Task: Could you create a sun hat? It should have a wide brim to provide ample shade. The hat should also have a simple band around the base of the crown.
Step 57:
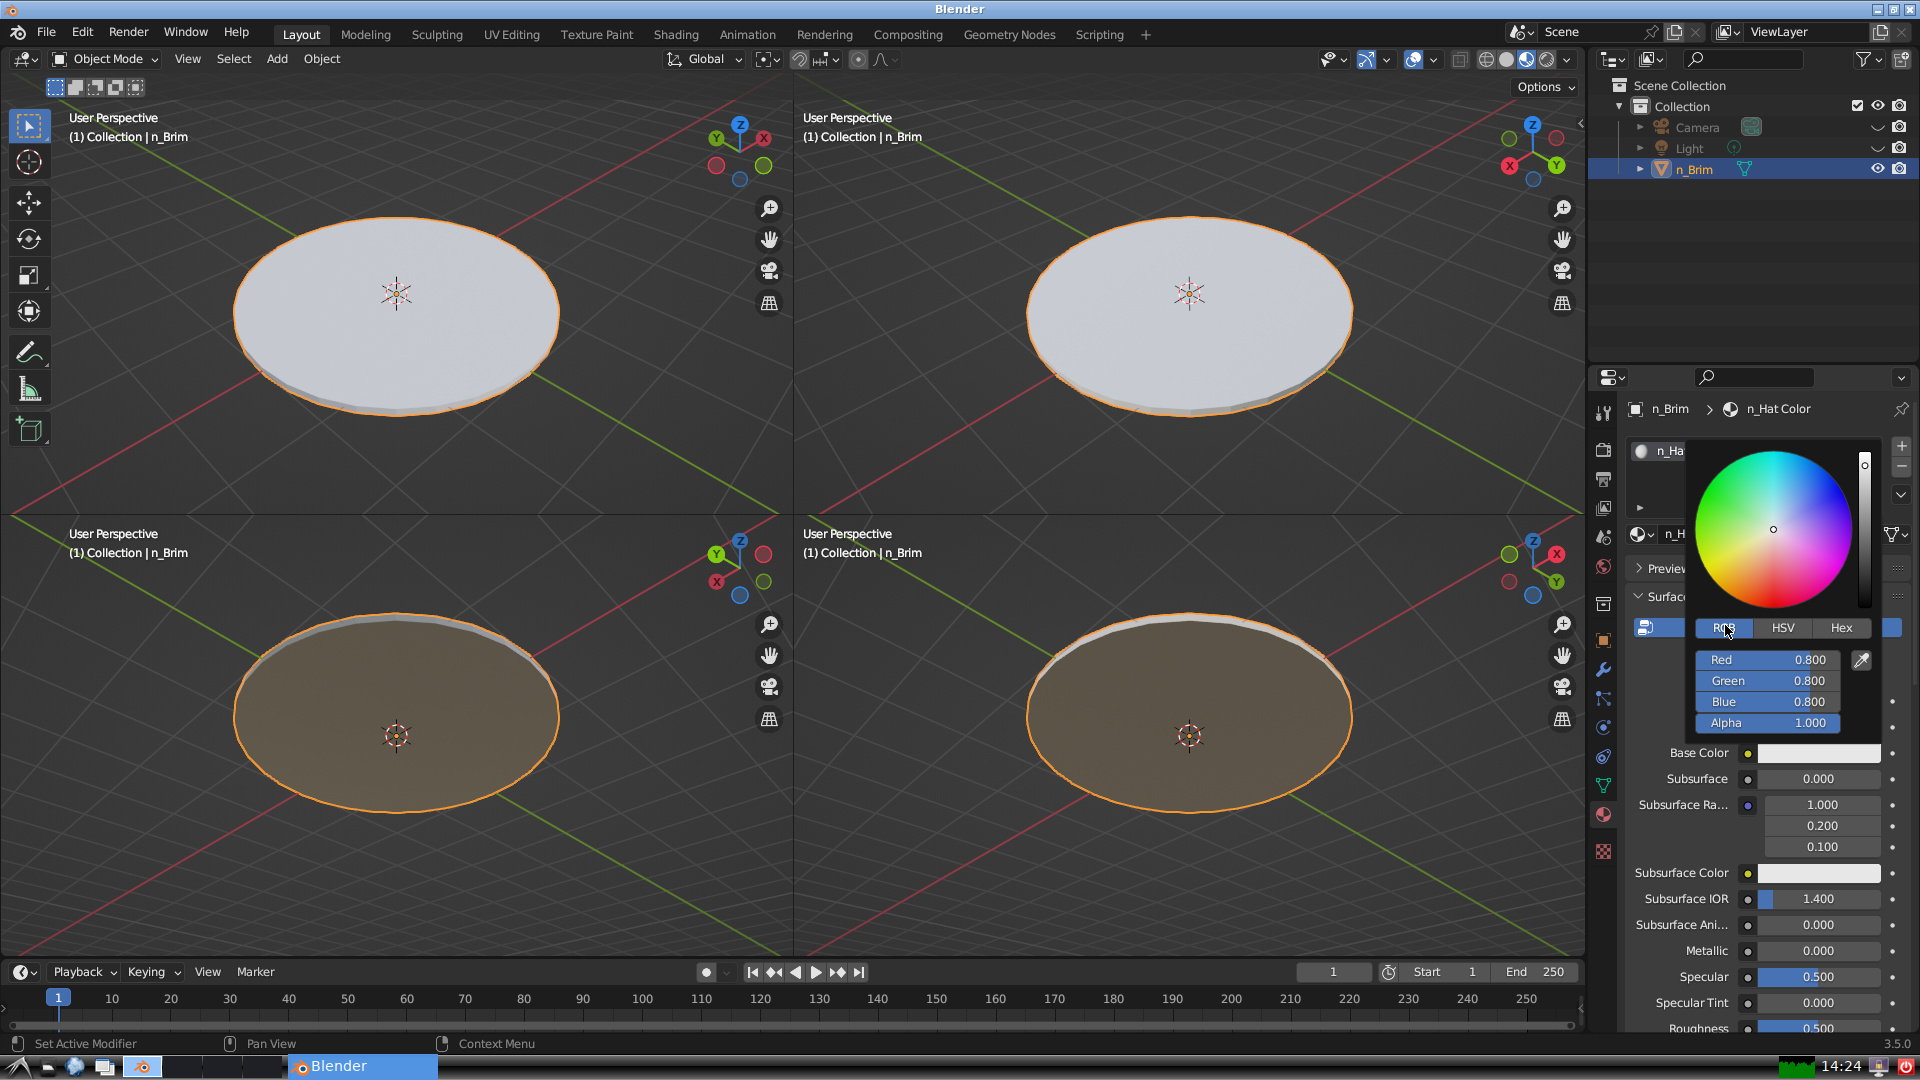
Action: click: no